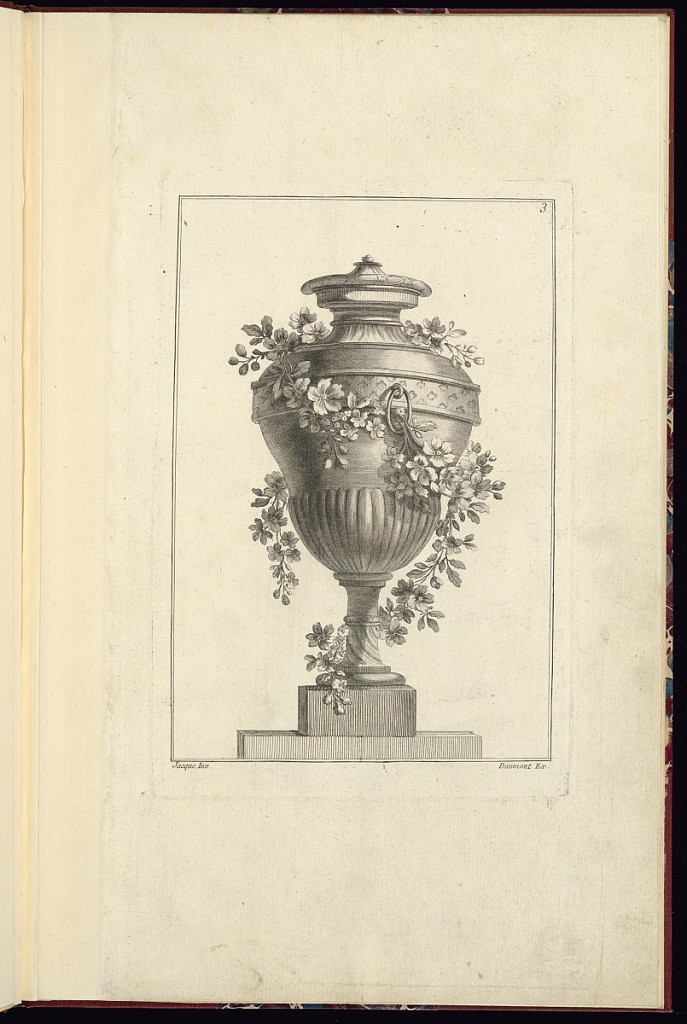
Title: Ornamental Vase Design
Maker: Maurice Jacques, French, ca. 1712–1784
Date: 1760-1775
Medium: Etching and engraving on paper
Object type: Print
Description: Lidded vase design with a garland of flowers draped around it and looping through a ring at the shoulder. The shoulder of the vase has a band of carved quatrefoil. The lower half of the vase features gadrooning, and the tall foot has spiral carving on it. The vase is elevated on a low, stepped plinth. The plate is signed and numbered.